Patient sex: F
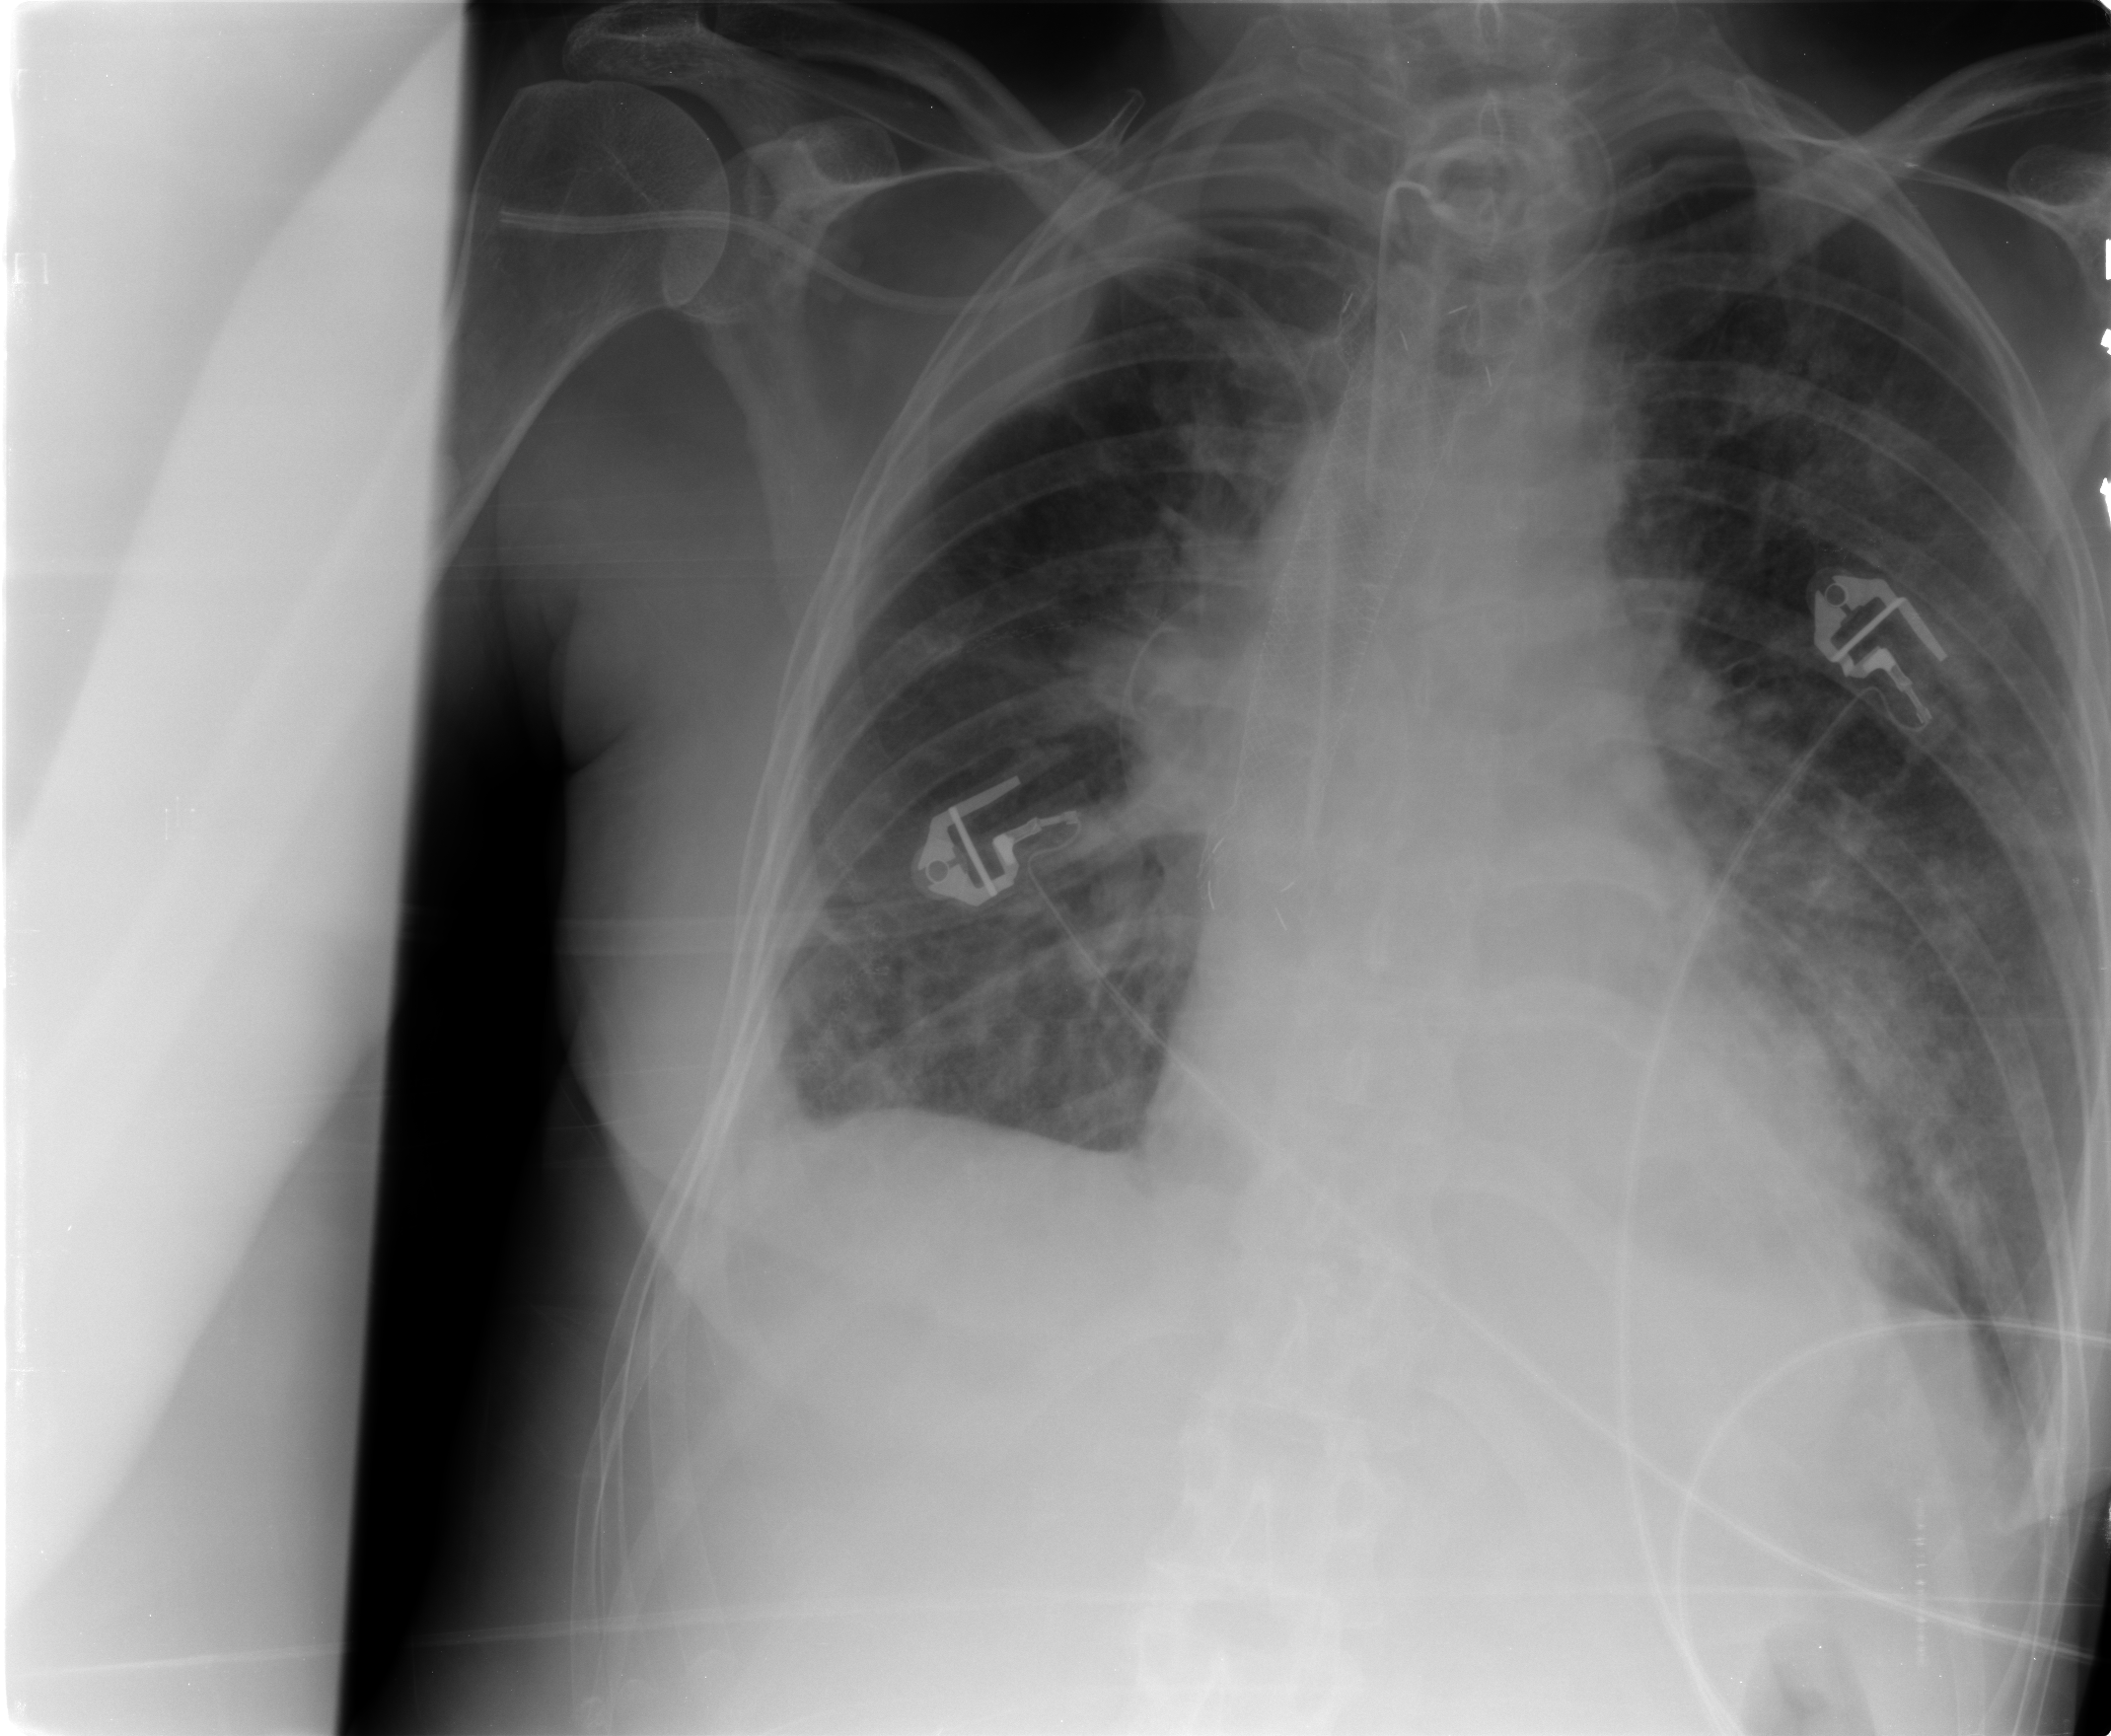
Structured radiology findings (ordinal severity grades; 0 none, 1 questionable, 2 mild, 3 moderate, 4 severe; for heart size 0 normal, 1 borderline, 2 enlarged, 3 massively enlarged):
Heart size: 0
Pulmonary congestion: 2
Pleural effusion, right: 2
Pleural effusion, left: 2
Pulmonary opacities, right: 2
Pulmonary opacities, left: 2
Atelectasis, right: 2
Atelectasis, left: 2